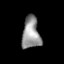
Tissue: lung
Cell type: T cells
Senescence score: 0.2238
Nuclear area (px): 560
Mean DAPI intensity: 147.954